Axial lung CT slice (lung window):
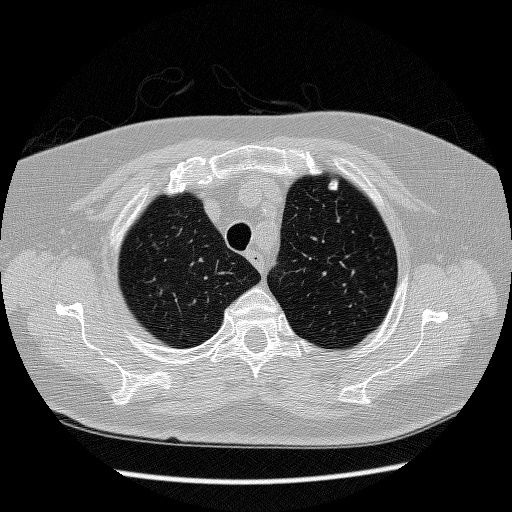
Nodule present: no